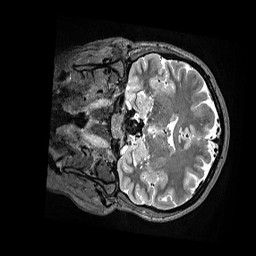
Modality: T2w
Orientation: coronal
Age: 34
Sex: female
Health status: ill
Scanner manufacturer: siemens
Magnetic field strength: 3 T
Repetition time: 3.2 s
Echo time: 0.564 s